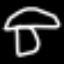
Label: mushroom